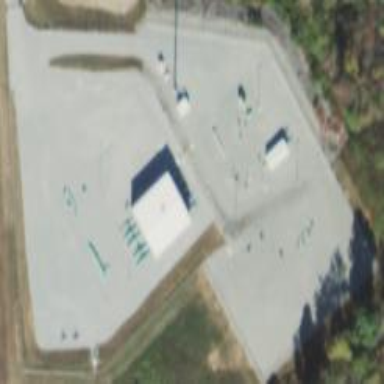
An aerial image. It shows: Industrial area with fence. There is valve substation within the area.